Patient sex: M
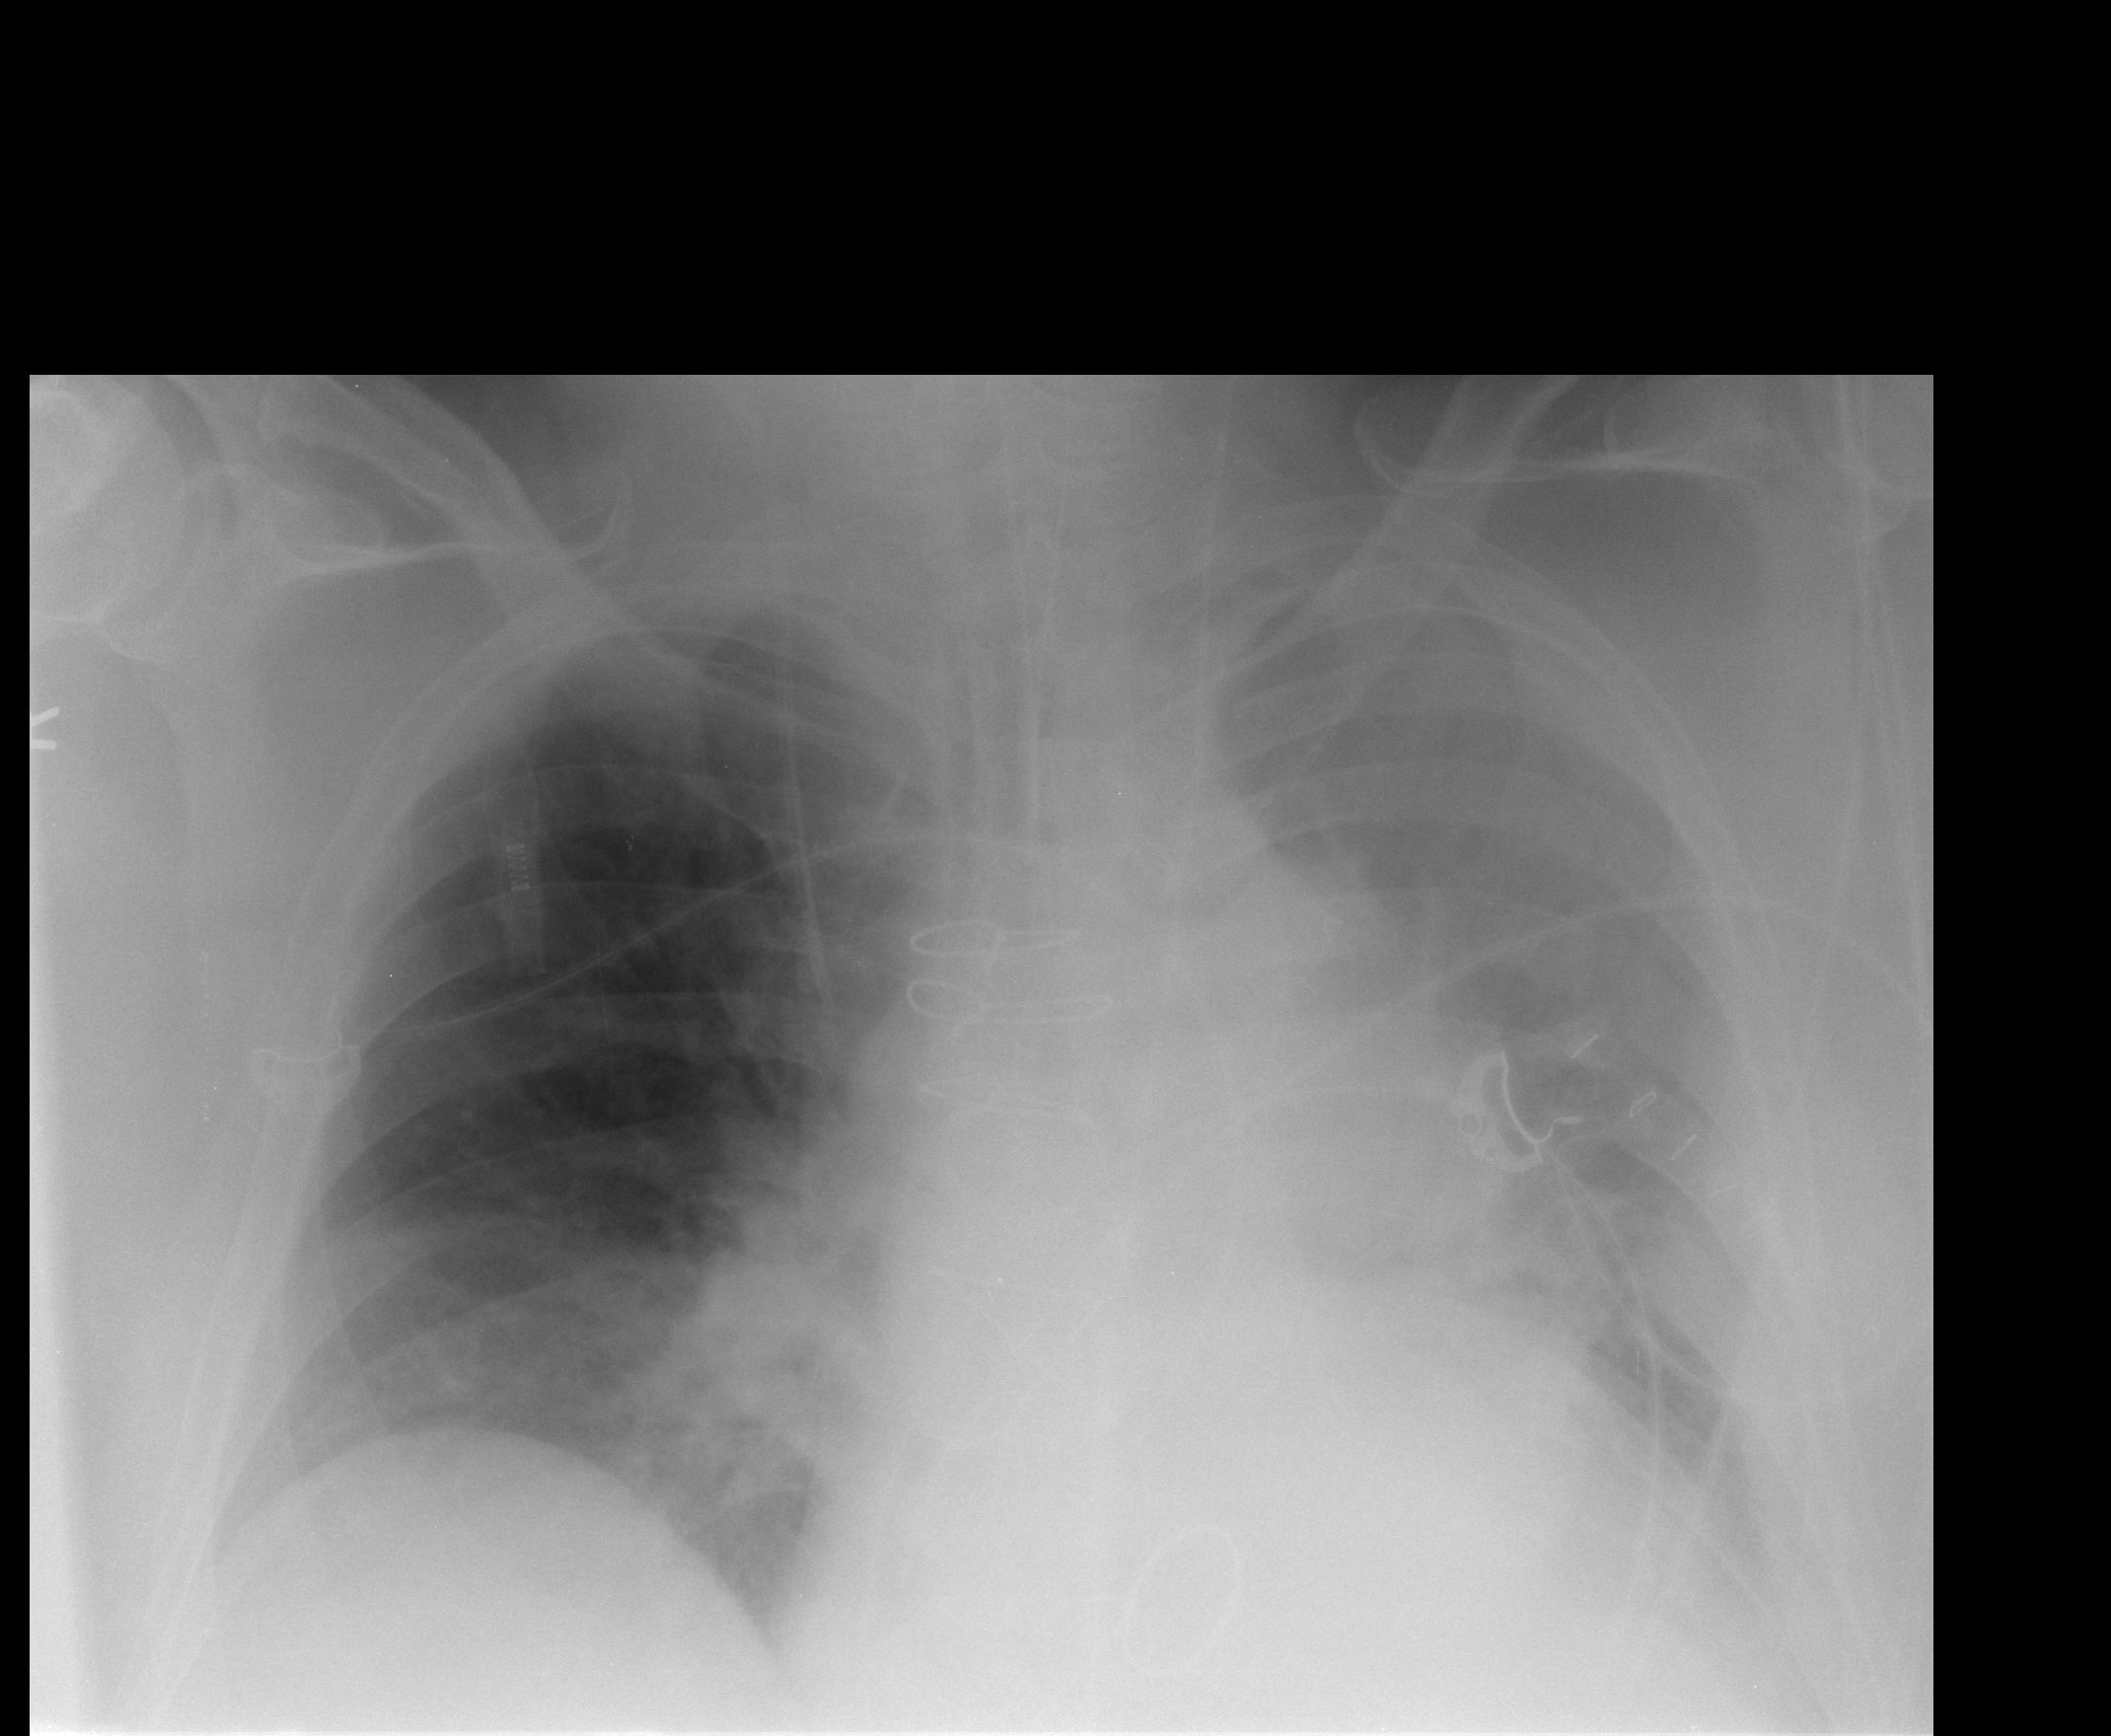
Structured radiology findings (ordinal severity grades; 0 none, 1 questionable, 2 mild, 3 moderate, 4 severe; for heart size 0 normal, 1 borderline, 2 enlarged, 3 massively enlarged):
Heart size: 2
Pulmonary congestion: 3
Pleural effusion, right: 1
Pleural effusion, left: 3
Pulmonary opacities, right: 0
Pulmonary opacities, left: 2
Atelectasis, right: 2
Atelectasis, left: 3